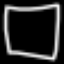
Label: square